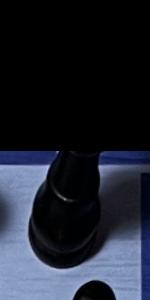
Label: King_Black